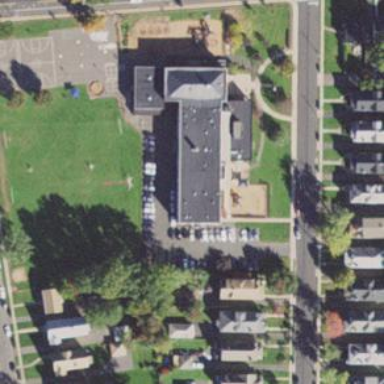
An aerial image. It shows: School.